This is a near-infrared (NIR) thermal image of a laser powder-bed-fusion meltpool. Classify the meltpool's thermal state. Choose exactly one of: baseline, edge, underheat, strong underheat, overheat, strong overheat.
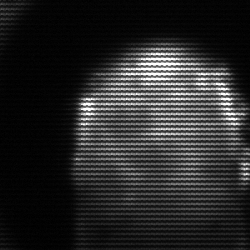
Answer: baseline